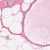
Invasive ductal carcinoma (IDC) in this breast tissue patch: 0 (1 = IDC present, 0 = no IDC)